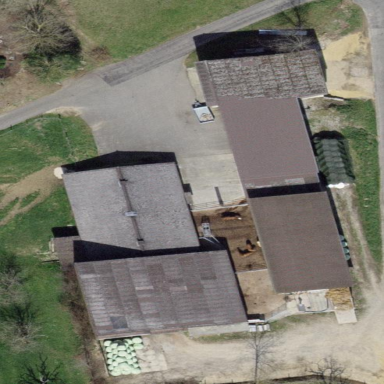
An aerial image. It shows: Farmyard area.